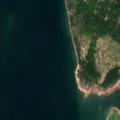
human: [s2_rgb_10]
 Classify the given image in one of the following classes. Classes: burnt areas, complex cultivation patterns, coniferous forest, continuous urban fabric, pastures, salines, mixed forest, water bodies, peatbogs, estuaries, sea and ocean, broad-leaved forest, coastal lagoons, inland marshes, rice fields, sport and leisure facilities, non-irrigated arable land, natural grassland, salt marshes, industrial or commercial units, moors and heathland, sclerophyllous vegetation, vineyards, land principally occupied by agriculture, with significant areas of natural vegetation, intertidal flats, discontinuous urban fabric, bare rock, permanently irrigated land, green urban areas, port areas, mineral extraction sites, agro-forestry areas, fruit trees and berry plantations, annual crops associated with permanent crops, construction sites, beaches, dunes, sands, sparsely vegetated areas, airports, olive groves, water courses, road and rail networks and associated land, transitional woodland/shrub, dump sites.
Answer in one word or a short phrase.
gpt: mixed forest, transitional woodland/shrub, sea and ocean